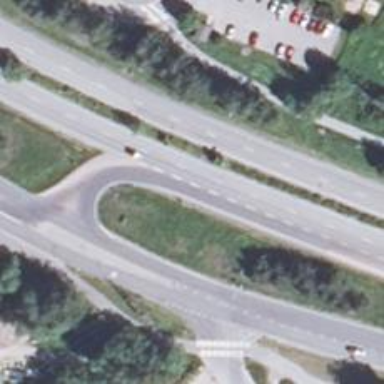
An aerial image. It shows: Trunk link highway.